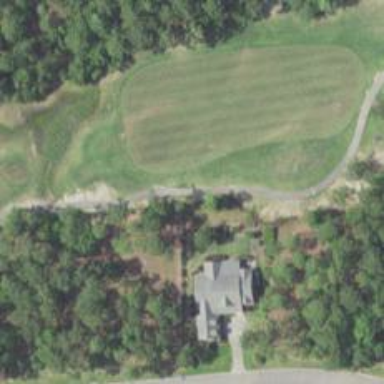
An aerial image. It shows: Footway that doubles as golf path.